Question: I tried to find such an algorithm but I did not succeed so far, I hope you can help me. Thanks in advance!
So my problem is: I have a canvas. By clicking a button I can create a rectangle. When I have one rectangle, it is drawn to occupy most of the canvas. When I push it again, a new rectangle appears and then the two rectangles are redrawn to occupy each almost half of the available canvas. Then a third rectangle is created, and the three rectangles are distributed in two rows, in order to maintain certain proportions between length and width of each rectangle, occupying as much canvas as possible. And so on for n rectangles see image:

Is there any well-known algortighm(s) for doing this?
Thank you!
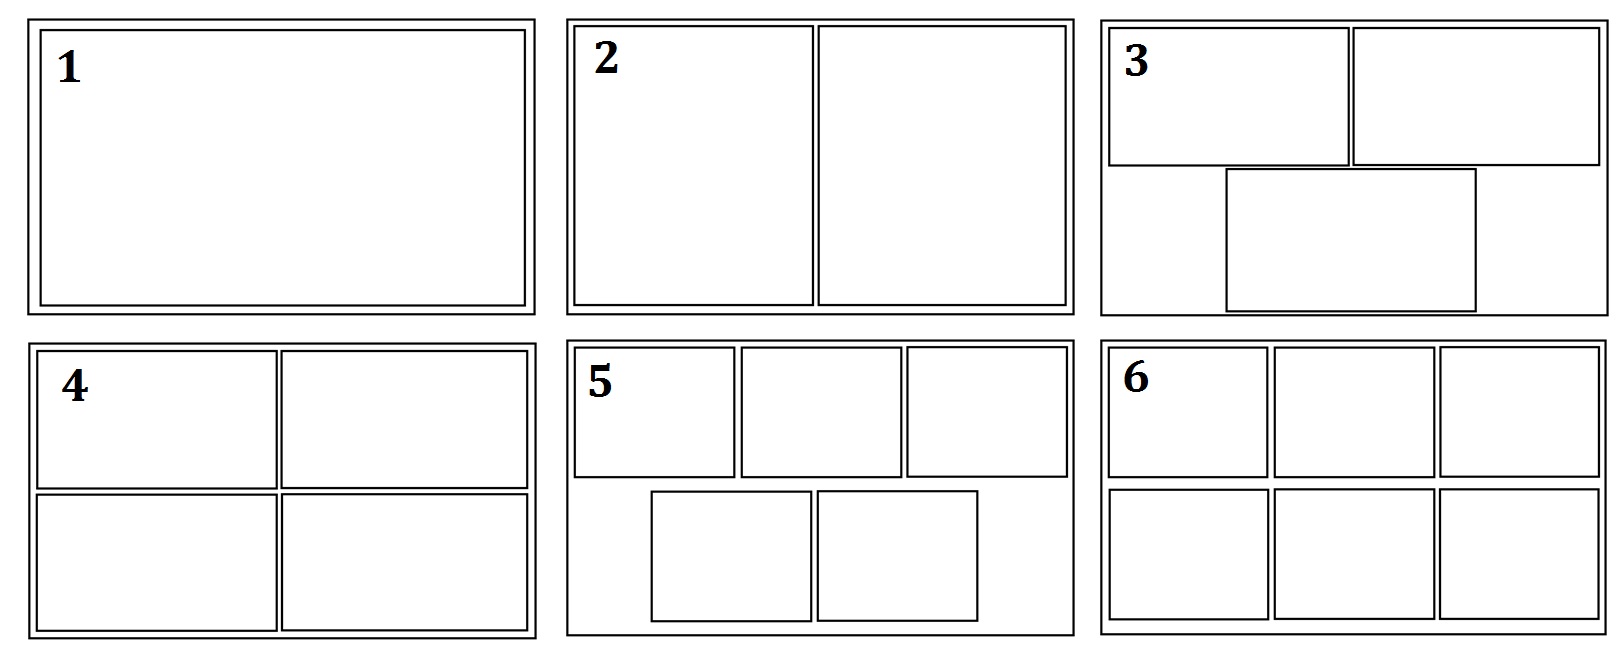
Answer: Your rectangles are all of the same size, so your task is to find the optimal number of rows and columns for your layout. The layout consists of a bounding rectangle, the number of rectangles and a preferred width-to-height ratio * plus a gap between the rectangles:
'''
const box = {
count: 7,
alpha: 1.2,
gap: 8,
nrow: 0, // to be determined ...
ncol: 0, // ...
width: 0, // ...
height: 0, // ...
};
'''
A very simple algorithm would find a first guess for the number of columns based on the input and then try out several to find the maxium area while maintaining a reasonable aspect ratio.
Your overall area is = * . The area of one box is = * or = / where = / . A theoretical maximum area (if the gap were 0) is * = / , where is the number of rectangles. You can use this to estimate a first guess for and there fore for the number of columns, .
The "score" for our optimization is the area, which must be maximized. In order not to allow unpleasant aspect ratios, we incorporate the current aspect ratio by dividing the score by the square of the error ( - *)2.
Here's a way this could be implemented:
'''
function layout(canvas) {
let A = canvas.width * canvas.height;
let a = A / box.count;
let x = Math.sqrt(a * box.alpha);
let m = (canvas.width / x) | 0 - 2;
if (m < 1) m = 1;
let best = 0.0;
for (;;) {
let n = (((box.count - 1) / m) | 0) + 1;
let w = (canvas.width - (m - 1) * box.gap) / m;
let h = (canvas.height - (n - 1) * box.gap) / n;
if (h < 0) h = 0;
if (w < 0) w = 0;
let alpha = w / h;
let area = box.count * (w + box.gap) * (h + box.gap);
let dalpha = alpha - box.alpha;
let score = area / (dalpha * dalpha);
if (score < best) break;
box.width = w;
box.height = h;
box.ncol = m;
box.nrow = n;
best = score;
m++;
}
}
'''
There's certainly room for improvement, for example when guessing the first shot. You can <URL> on jsbin.